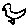
Label: bird